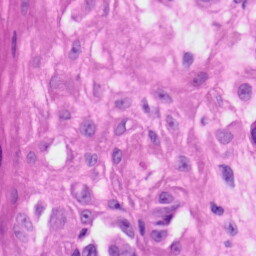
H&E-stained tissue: Skin